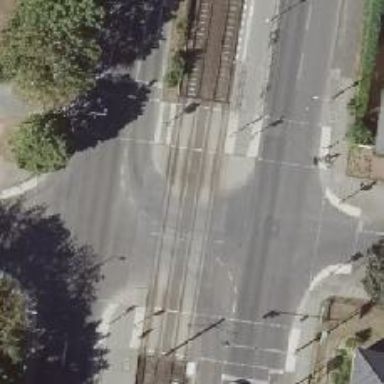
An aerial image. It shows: Tram station for public transport.